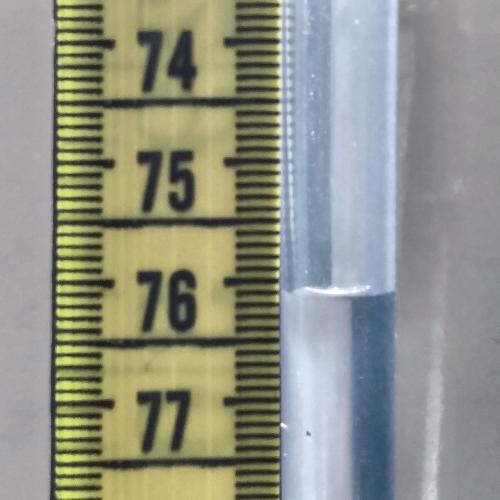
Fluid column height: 76.1 cm